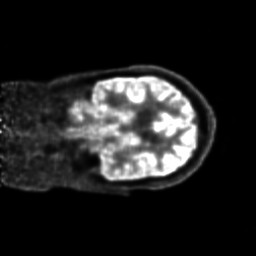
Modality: PET
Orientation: coronal
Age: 36
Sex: male
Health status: ill